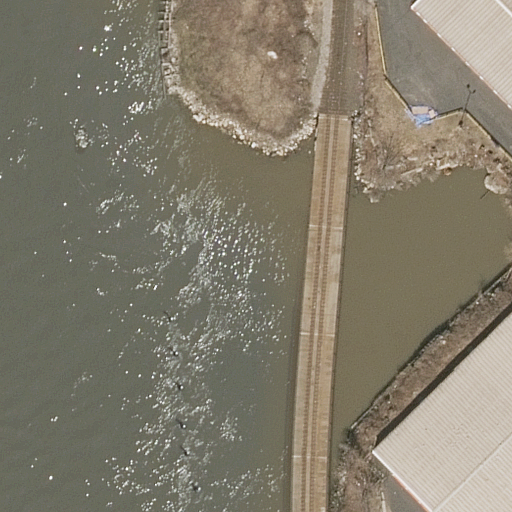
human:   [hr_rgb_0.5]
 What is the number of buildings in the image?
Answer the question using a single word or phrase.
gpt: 2

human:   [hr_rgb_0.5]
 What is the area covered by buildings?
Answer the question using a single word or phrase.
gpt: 323m2

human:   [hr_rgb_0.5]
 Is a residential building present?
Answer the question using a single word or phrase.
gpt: yes

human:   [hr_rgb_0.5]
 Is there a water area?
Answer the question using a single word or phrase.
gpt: yes

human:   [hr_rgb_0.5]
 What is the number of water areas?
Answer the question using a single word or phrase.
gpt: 1

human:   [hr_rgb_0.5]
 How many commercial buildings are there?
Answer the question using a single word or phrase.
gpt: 0

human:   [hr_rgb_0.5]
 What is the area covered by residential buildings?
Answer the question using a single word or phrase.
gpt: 323m2

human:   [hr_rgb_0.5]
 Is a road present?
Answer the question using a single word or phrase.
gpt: yes

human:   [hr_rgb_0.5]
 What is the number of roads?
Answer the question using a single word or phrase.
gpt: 1

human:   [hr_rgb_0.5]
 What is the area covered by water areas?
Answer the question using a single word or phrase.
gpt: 7017m2

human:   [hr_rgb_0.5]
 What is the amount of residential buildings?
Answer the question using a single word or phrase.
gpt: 2

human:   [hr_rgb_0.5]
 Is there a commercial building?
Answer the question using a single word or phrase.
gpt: no

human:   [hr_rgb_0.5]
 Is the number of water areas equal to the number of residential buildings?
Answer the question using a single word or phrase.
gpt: no

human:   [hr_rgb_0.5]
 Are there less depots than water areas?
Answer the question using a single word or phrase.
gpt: yes

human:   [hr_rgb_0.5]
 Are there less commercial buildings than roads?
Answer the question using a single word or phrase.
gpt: yes

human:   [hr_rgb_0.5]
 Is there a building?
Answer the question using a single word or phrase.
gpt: yes

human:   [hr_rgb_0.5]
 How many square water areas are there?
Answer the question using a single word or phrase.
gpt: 0

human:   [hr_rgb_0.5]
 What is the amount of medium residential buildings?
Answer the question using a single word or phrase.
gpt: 1

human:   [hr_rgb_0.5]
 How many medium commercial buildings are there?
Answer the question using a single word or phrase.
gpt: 0

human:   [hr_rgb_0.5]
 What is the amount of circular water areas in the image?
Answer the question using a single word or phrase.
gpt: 0

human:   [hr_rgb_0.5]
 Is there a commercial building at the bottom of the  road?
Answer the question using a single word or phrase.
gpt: no

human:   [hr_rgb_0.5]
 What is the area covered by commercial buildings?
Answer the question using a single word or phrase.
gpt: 0m2

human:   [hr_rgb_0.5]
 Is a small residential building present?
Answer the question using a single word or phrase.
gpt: yes

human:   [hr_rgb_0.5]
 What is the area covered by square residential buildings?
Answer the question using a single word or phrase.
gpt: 0m2

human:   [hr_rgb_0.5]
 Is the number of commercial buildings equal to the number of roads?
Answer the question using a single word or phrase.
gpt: no

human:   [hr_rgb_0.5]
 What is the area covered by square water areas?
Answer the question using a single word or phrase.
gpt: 0m2

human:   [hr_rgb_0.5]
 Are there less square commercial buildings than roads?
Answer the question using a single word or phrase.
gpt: yes

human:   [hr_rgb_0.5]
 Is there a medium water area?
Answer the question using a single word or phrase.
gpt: no

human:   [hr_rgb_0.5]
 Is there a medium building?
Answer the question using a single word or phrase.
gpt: yes

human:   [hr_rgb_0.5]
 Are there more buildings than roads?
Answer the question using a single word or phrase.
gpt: yes

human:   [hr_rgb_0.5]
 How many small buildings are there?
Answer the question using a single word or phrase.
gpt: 1

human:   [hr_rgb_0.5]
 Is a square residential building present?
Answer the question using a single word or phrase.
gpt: no

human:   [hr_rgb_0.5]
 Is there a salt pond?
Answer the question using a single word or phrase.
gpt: no

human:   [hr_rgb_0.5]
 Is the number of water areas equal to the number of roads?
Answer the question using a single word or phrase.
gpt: yes

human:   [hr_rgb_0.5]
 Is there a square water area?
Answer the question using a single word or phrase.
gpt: no

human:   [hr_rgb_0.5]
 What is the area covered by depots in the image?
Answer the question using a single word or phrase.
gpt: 0m2

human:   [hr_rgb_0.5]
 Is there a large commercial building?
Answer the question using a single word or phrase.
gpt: no

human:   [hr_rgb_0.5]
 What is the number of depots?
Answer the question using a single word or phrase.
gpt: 0

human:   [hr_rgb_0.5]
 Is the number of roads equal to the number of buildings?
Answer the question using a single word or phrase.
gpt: no

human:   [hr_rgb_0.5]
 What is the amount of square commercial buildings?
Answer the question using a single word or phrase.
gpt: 0

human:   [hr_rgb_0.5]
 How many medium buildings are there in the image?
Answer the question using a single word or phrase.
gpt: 1

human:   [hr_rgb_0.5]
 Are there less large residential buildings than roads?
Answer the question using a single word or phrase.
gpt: yes

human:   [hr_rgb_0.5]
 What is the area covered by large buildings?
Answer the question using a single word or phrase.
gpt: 0m2

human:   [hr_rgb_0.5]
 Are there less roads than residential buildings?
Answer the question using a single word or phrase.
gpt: yes

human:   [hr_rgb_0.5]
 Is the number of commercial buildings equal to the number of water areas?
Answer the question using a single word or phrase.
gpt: no

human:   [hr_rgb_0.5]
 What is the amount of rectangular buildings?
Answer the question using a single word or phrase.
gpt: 2

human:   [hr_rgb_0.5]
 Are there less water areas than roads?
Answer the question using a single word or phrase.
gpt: no

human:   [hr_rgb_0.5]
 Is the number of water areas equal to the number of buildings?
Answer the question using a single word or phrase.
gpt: no

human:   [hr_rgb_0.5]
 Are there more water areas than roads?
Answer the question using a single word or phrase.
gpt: no

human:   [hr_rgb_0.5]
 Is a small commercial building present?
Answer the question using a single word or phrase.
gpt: no

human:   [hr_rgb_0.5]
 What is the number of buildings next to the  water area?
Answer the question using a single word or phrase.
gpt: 2

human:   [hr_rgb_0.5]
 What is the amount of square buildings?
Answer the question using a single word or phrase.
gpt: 0

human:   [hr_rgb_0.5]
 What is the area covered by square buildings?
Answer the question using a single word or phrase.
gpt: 0m2

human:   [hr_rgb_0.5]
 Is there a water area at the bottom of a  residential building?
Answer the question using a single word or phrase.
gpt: yes

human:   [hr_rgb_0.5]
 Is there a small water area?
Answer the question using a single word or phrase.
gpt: no

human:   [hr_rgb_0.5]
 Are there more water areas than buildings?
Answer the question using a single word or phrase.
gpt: no

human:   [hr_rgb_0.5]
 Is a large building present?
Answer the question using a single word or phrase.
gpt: no

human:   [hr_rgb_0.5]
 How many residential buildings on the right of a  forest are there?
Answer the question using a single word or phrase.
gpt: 0

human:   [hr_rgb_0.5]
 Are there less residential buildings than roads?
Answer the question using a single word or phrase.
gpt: no

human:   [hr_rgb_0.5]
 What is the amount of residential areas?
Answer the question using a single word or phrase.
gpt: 0

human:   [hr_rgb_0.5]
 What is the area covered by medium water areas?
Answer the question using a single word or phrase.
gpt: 0m2

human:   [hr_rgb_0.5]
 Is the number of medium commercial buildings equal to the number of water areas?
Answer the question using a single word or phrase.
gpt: no

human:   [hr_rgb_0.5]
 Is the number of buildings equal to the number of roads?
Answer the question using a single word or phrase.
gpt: no

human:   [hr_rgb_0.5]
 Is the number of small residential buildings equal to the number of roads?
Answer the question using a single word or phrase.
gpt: yes